Question: When using Facebook Graph API to send some notification to my users, it delivers scrambled to them, like so:

'''
public void sendFBNotificationByUserID(Guid userID, string msg, string url)
{
try
{
// Facebook information from the user
FacebookUser fbUser = getFacebookUserByUserID(userID);
using (WebClient wc = new WebClient())
{
// Retrieve "App Access Token" from Facebook
string appAccessToken = wc.DownloadString("https://graph.facebook.com/oauth/access_token?client_id=" + Global.fbAppID + "&client_secret=" + Global.fbAppSecret + "&grant_type=client_credentials");
// Create POST parameters
string POSTparam = "template=" + msg + "&href=" + url + "&" + appAccessToken;
// POST to Facebook Graph API to send notification
wc.UploadString("https://graph.facebook.com/" + fbUser.facebookID + "/notifications/", POSTparam);
}
}
catch (Exception)
{
}
}
'''
Any idea?
I did a little reading about 'URL Encoding' and this code solved my problem:
'''
msg = HttpUtility.UrlEncode(msg);
'''
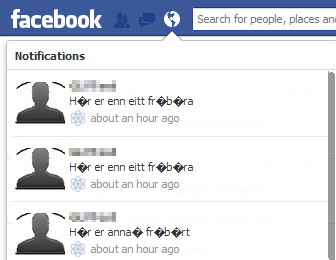
Answer: This could be because of the encoding of your page. Some characters get scrambled if they aren't encoded properly. Maybe try using UTF-8 or something else.
Best I could think of.